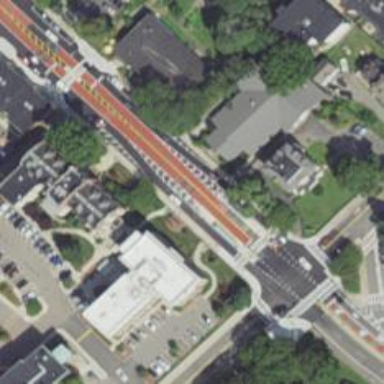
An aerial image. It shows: Busway road.